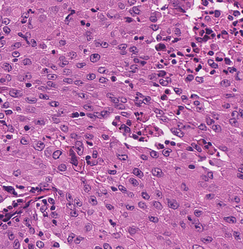
Tumor epithelial tissue: yes
Tumor-associated stroma tissue: no
Normal tissue: no